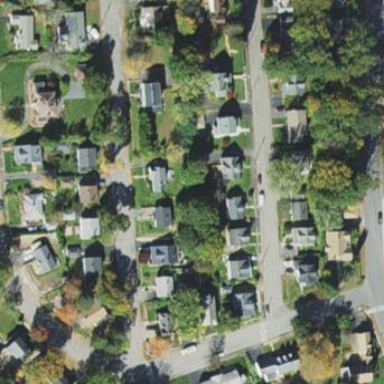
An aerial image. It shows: Residential road.